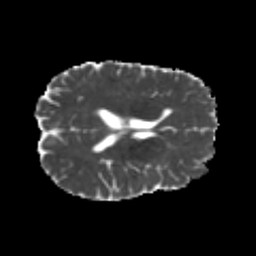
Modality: MD
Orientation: axial
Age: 23
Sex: female
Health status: healthy
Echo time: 0.074 s